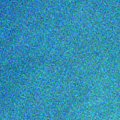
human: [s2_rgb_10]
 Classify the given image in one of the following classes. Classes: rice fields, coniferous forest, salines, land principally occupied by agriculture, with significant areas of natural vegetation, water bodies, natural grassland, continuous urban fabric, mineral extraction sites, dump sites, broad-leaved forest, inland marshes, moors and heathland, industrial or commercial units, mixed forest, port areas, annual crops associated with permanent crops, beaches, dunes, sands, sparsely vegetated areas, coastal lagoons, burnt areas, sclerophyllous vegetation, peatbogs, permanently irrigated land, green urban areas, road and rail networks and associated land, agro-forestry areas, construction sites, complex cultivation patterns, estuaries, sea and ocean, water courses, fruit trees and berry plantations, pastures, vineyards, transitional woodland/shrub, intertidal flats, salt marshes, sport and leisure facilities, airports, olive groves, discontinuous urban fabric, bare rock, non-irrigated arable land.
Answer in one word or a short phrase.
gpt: sea and ocean